Question: I'm learning Provider and my test app draws images from a Firestore database into a ListView. I'd like a LongPress on image to make the list and redraw with checkbox selector icons, as below, similar to the way the gallery works:

My code works, but it throws an exception on every LongPress stating that "," and I'm pulling my hair out trying to figure out how to either delay the ChangeNotifier until the widget tree is built? Or some other way to accomplish this task?
My Provider class simply accepts a List of my class and has a method which notifies listeners. Here's the code:
'''
class PicturesProvider with ChangeNotifier {
List<PictureModel> _pictures = [];
bool visible = false;
UnmodifiableListView<PictureModel> get allPictures => UnmodifiableListView(_pictures);
UnmodifiableListView<PictureModel> get selectedPictures =>
UnmodifiableListView(_pictures.where((pic) => pic.selected));
void addPictures(List<PictureModel> picList) {
_pictures.addAll(picList);
notifyListeners();
}
void toggleSelectors() {
visible = !visible;
_pictures.forEach((pic) {
pic.selectVisible = visible;
});
notifyListeners();
}
}
'''
I have a UI class that loads a network image into an AspectRatio widget and wraps it with a GestureDetector to toggle the selectors and present them on the top of a Stack widget, like so:
'''
Widget build(BuildContext context) {
int originalHeight, originalWidth;
return AspectRatio(
aspectRatio: pictureModel.aspectRatio,
child: Stack(
fit: StackFit.expand,
children: <Widget>[
FutureBuilder<ui.Image>(
future: _getImage(),
builder: (BuildContext context, AsyncSnapshot<ui.Image> snapshot) {
if (snapshot.hasData) {
ui.Image image = snapshot.data;
originalHeight = image.height;
originalWidth = image.width;
return GestureDetector(
onLongPress: () => Provider.of<PicturesProvider>(context, listen: false).toggleSelectors(),
child: RawImage(
image: image,
fit: BoxFit.cover,
// if portrait image, move down slightly for headroom
alignment: Alignment(0, originalHeight > originalWidth ? -0.2 : 0),
),
);
} else {
return Center(child: CircularProgressIndicator());
}
},
),
Positioned(
left: 10.0,
top: 10.0,
child: pictureModel.selectVisible == false
? Container(
height: 0.0,
width: 0.0,
)
: pictureModel.selected == false
? Icon(
Icons.check_box_outline_blank,
size: 30.0,
color: Colors.white,
)
: Icon(
Icons.check_box,
size: 30.0,
color: Colors.white,
),
)
],
),
);
}
'''
This class is then called from my UI class which simply builds a ListView, like so:
'''
class PicturesList extends StatelessWidget {
final List<PictureModel> pictures;
PicturesList({@required this.pictures});
@override
Widget build(BuildContext context) {
return ListView.builder(
itemCount: pictures.length,
cacheExtent: 3,
itemBuilder: (context, index) {
return SinglePicture(
pictureModel: pictures[index],
);
},
);
}
'''
The whole shebang is then called from a FutureBuilder in my app, which builds the app, like so:
'''
body: FutureBuilder(
future: appProject.fetchProject(), // Snapshot of database
builder: (BuildContext context, AsyncSnapshot snapshot) {
if (snapshot.hasData) {
// Get all picture URLs from project snapshot
List<dynamic> picUrls = snapshot.data['pictures'].map((pic) => pic['pic_cloud']).toList();
// Create list of PictureModel objects for Provider
List<PictureModel> pictures = picUrls.map((url) => PictureModel(imageUrl: url, imageHeight: 250.0, selectVisible: false)).toList();
// Add list of PictureModel objects to Provider for UI render
context.watch<PicturesProvider>().addPictures(pictures);
return SafeArea(
child: PicturesList(
pictures: context.watch<PicturesProvider>().allPictures,
),
);
} else if (snapshot.hasError) {
print('Error');
} else {
return Center(
child: CircularProgressIndicator(),
);
}
},
),
'''
Please, if anybody has a hint about how I can accomplish this toggle action without throwing exceptions, I'd be very grateful. Thank you in advance!
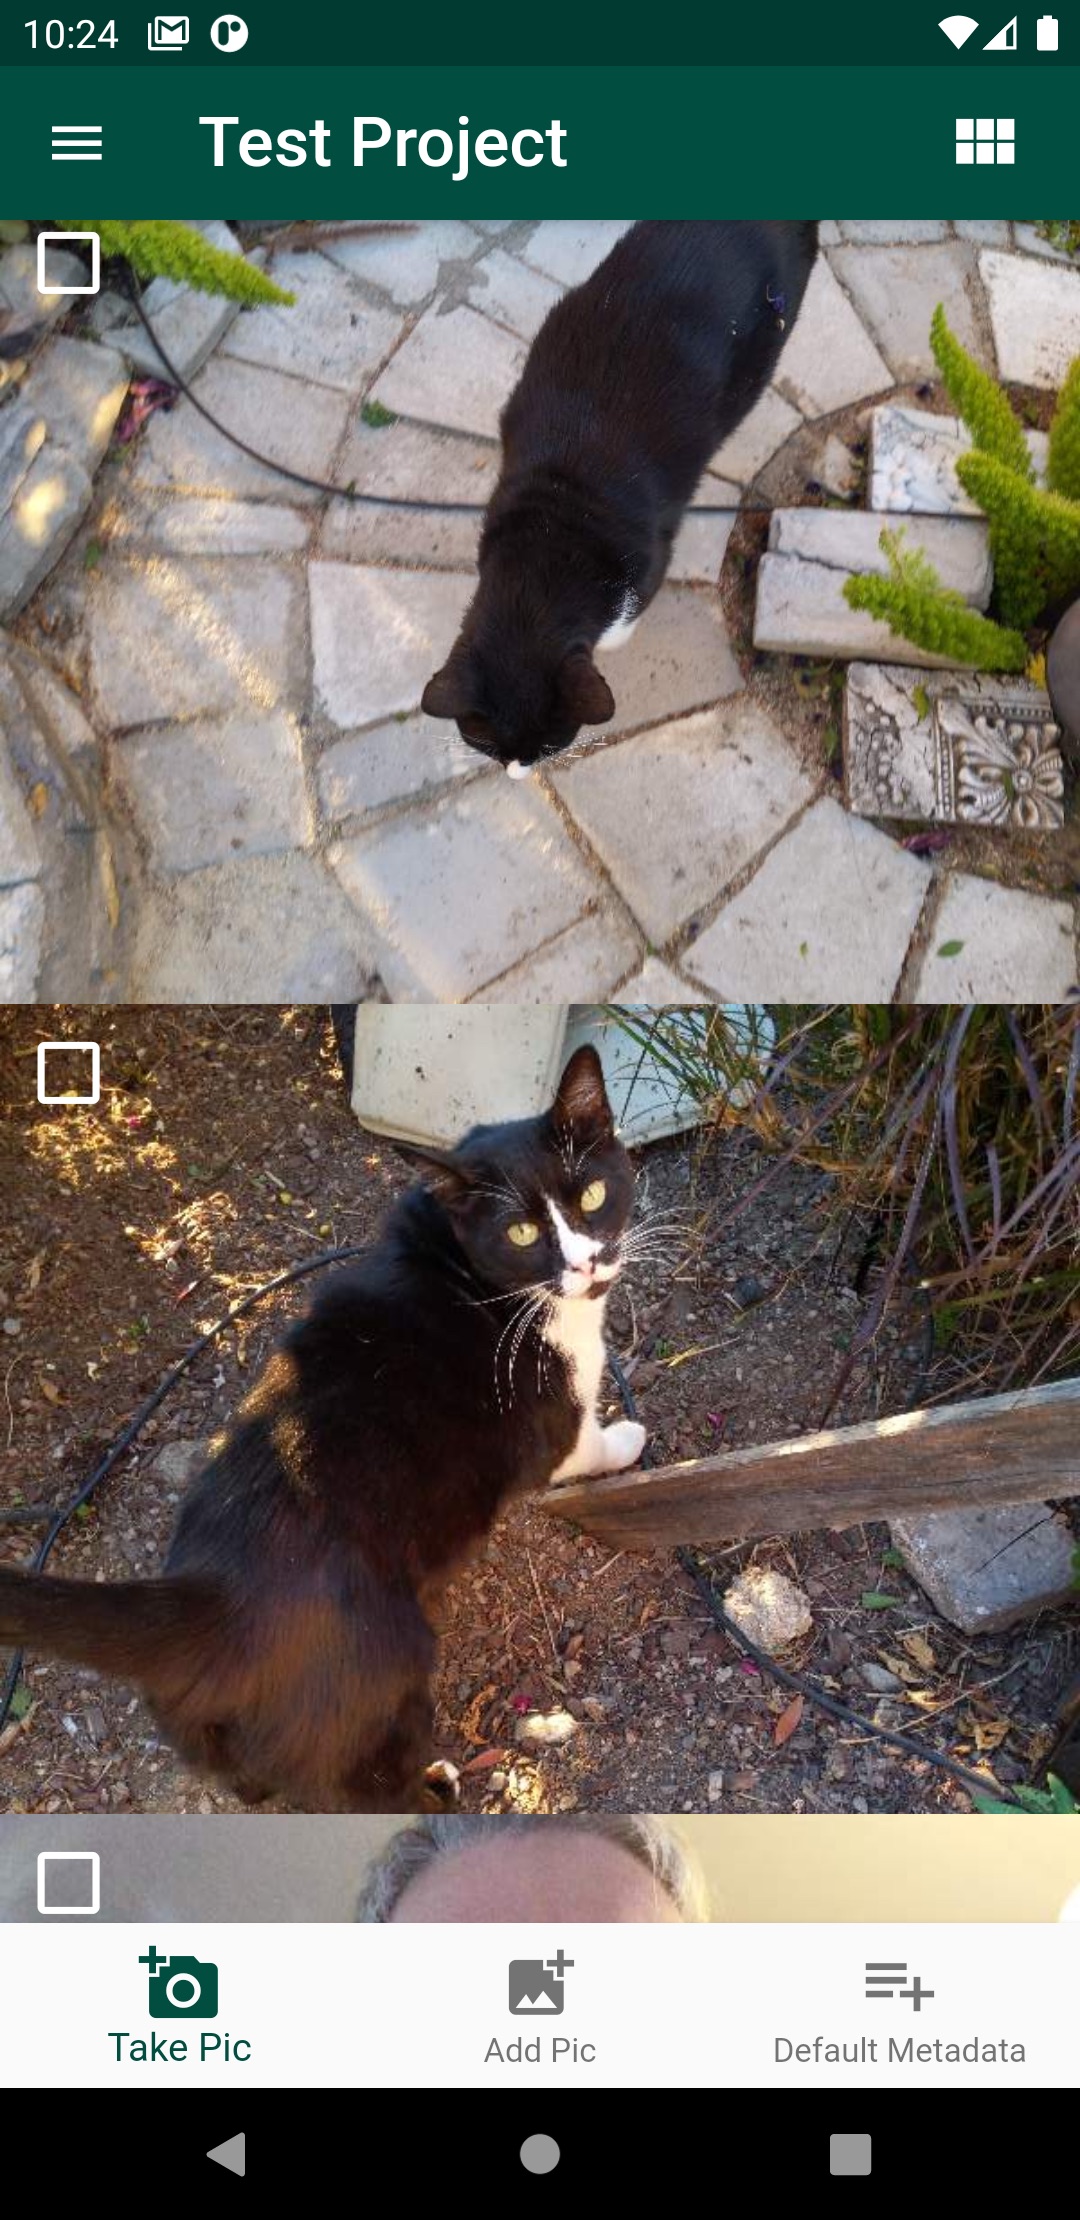
Answer: Thanks to Remi Rousselet for the answer:
I have been using .builder methods wrong since the get-go and now need to go revisit ALL of my code and make sure they are clean.
To make this code work, I moved the Future out of my FutureBuilder and called it in the initState method, per Remi's guidance. I also had to create a new initializer method in my Provider class that did NOT notify listeners, so I could build the list for the first time.
Here are the code snippets to make my images 'selectable' with a LongPress and to be able to individually select them with a tap, as seen in the following image:

My PictureModel:
'''
class PictureModel {
final String imageUrl;
final double aspectRatio;
double imageHeight;
bool selectVisible;
bool selected;
PictureModel({
@required this.imageUrl,
@required this.imageHeight,
this.aspectRatio = 4.0 / 3.0,
this.selectVisible = false,
this.selected = false,
});
@override
String toString() {
return 'Image URL: ${this.imageUrl}
'
'Image Height: ${this.imageHeight}
'
'Aspect Ratio: ${this.aspectRatio}
'
'Select Visible: ${this.selectVisible}
'
'Selected: ${this.selected}
';
}
}
'''
My PictureProvider model:
'''
class PicturesProvider with ChangeNotifier {
List<PictureModel> _pictures = [];
bool visible = false;
UnmodifiableListView<PictureModel> get allPictures => UnmodifiableListView(_pictures);
UnmodifiableListView<PictureModel> get selectedPictures =>
UnmodifiableListView(_pictures.where((pic) => pic.selected));
void initialize(List<PictureModel> picList) {
_pictures.addAll(picList);
}
void addPictures(List<PictureModel> picList) {
_pictures.addAll(picList);
notifyListeners();
}
void toggleSelected(int index) {
_pictures[index].selected = !_pictures[index].selected;
notifyListeners();
}
void toggleSelectors() {
this.visible = !this.visible;
_pictures.forEach((pic) {
pic.selectVisible = visible;
});
notifyListeners();
}
}
'''
My SinglePicture UI class:
'''
class SinglePicture extends StatelessWidget {
final PictureModel pictureModel;
const SinglePicture({Key key, this.pictureModel}) : super(key: key);
Future<ui.Image> _getImage() {
Completer<ui.Image> completer = new Completer<ui.Image>();
new NetworkImage(pictureModel.imageUrl).resolve(new ImageConfiguration()).addListener(
new ImageStreamListener(
(ImageInfo image, bool _) {
completer.complete(image.image);
},
),
);
return completer.future;
}
@override
Widget build(BuildContext context) {
int originalHeight, originalWidth;
return AspectRatio(
aspectRatio: pictureModel.aspectRatio,
child: Stack(
fit: StackFit.expand,
children: <Widget>[
FutureBuilder<ui.Image>(
future: _getImage(),
builder: (BuildContext context, AsyncSnapshot<ui.Image> snapshot) {
if (snapshot.hasData) {
ui.Image image = snapshot.data;
originalHeight = image.height;
originalWidth = image.width;
return RawImage(
image: image,
fit: BoxFit.cover,
// if portrait image, move down slightly for headroom
alignment: Alignment(0, originalHeight > originalWidth ? -0.2 : 0),
);
} else {
return Center(child: CircularProgressIndicator());
}
},
),
Positioned(
left: 10.0,
top: 10.0,
child: pictureModel.selectVisible == false
? Container(
height: 0.0,
width: 0.0,
)
: pictureModel.selected == false
? Icon(
Icons.check_box_outline_blank,
size: 30.0,
color: Colors.white,
)
: Icon(
Icons.check_box,
size: 30.0,
color: Colors.white,
),
)
],
),
);
}
}
'''
My PicturesList UI class:
'''
class PicturesList extends StatelessWidget {
PicturesList(this.listOfPics);
final List<PictureModel> listOfPics;
@override
Widget build(BuildContext context) {
context.watch<PicturesProvider>().initialize(listOfPics);
final List<PictureModel> pictures = context.watch<PicturesProvider>().allPictures;
return ListView.builder(
itemCount: pictures.length,
cacheExtent: 3,
itemBuilder: (context, index) {
return GestureDetector(
onLongPress: () => Provider.of<PicturesProvider>(context, listen: false).toggleSelectors(),
onTap: () {
if (Provider.of<PicturesProvider>(context, listen: false).visible) {
Provider.of<PicturesProvider>(context, listen: false).toggleSelected(index);
}
},
child: SinglePicture(
pictureModel: pictures[index],
),
);
},
);
}
}
'''
And last but not least, the FutureBuilder in the app from where all of this was called...
'''
body: FutureBuilder(
future: projFuture,
// ignore: missing_return
builder: (BuildContext context, AsyncSnapshot snapshot) {
if (snapshot.hasData) {
// Get all picture URLs from project snapshot
List<dynamic> picUrls = snapshot.data['pictures'].map((pic) => pic['pic_cloud']).toList();
// Create list of PictureModel objects for Provider
List<PictureModel> pictures = picUrls
.map((url) => PictureModel(imageUrl: url, imageHeight: 250.0, selectVisible: false))
.toList();
// Add list of PictureModel objects to Provider for UI render
// context.watch<PicturesProvider>().addPictures(pictures);
return SafeArea(
child: PicturesList(pictures),
);
} else if (snapshot.hasError) {
print('error');
} else {
return Center(
child: CircularProgressIndicator(),
);
}
},
),
'''
Sorry for the long follow-up, but I figured I'd try to detail as much as possible how to make this work, in case it is useful to anybody else. Also, if anybody has further suggestions on how to improve this code, PLEASE let me know.
Thanks in advance.